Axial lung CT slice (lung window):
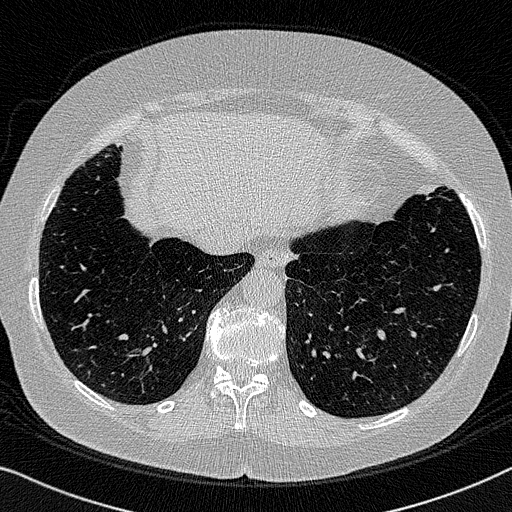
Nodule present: no